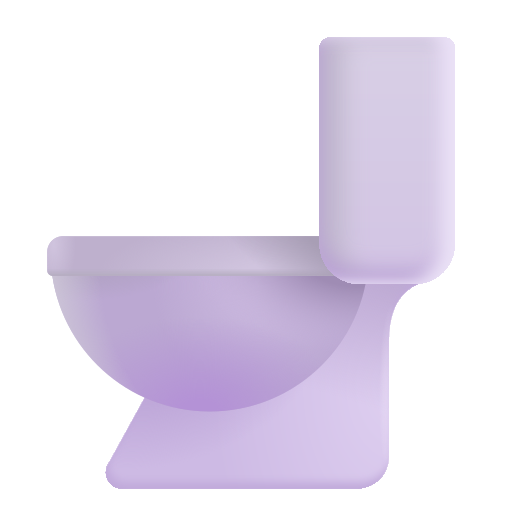
toilet color